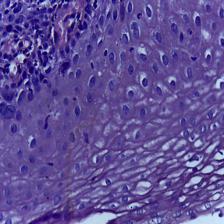
Diagnosis: OSCC